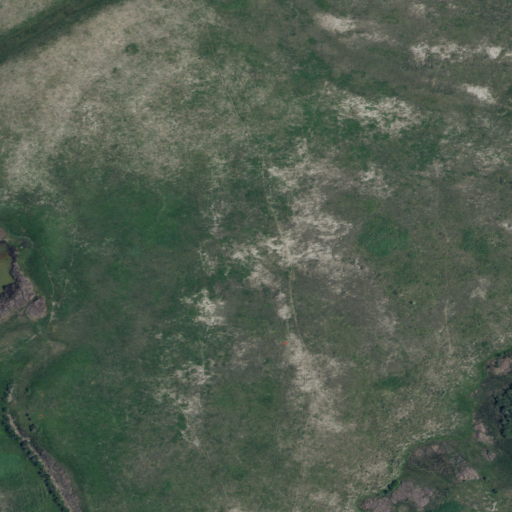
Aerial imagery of plain(s) in Idaho named Fort Hall Bottoms containing only woody wetlands